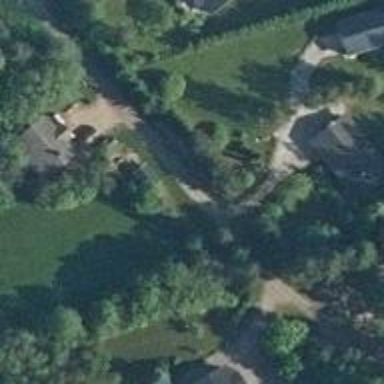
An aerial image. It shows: Residential road.